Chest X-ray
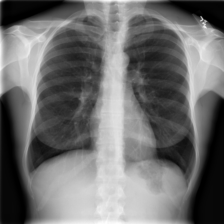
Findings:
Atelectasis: negative
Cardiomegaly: negative
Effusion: negative
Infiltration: negative
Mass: negative
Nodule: negative
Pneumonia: negative
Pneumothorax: negative
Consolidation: negative
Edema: negative
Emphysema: negative
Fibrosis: negative
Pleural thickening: negative
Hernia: negative